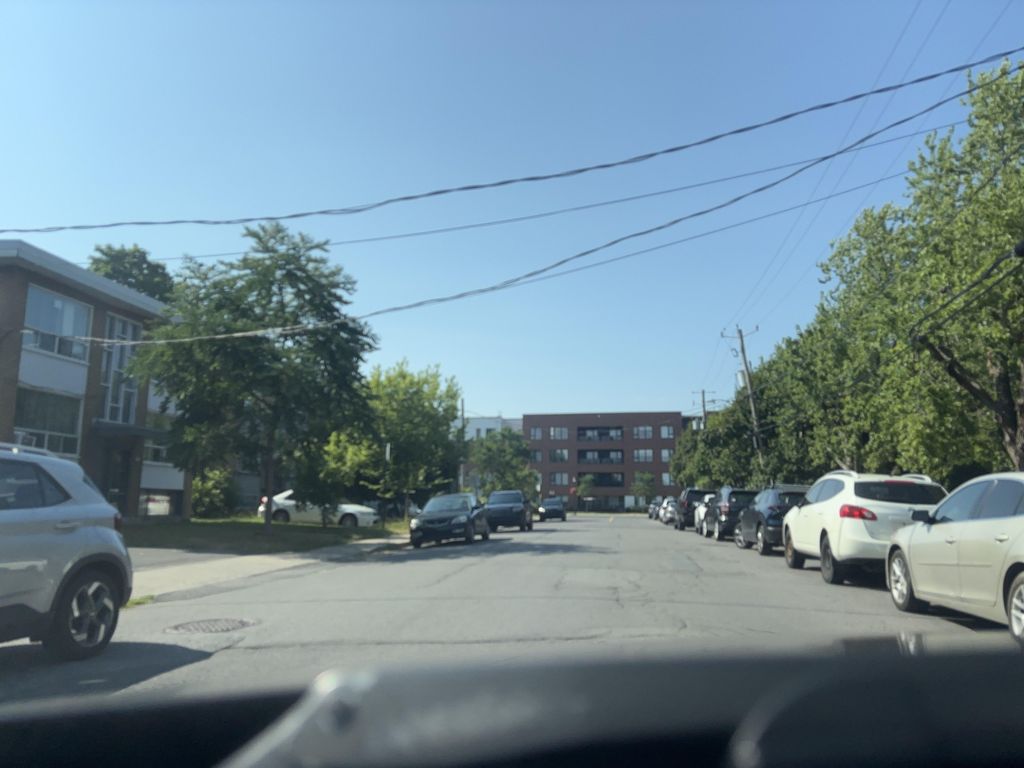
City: montreal